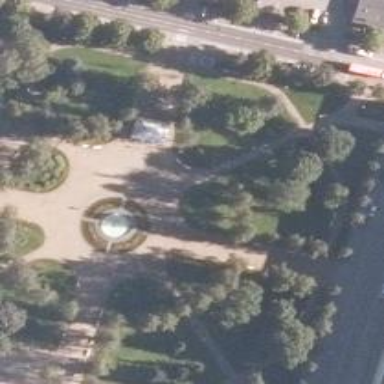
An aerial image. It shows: Historic memorial featuring sculpture.